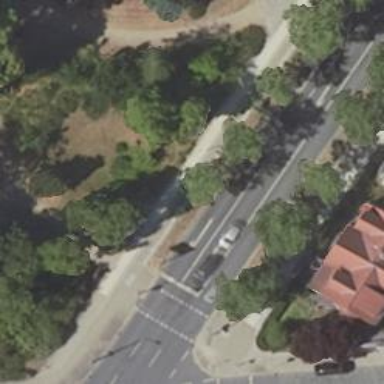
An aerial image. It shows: Avenue of deciduous broadleaved trees.